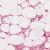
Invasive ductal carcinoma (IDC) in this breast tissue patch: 0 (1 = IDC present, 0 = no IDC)